Interaction volume radius: 5 \u00c5
Interaction volume height: 15 \u00c5
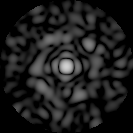
Disorder parameter: 0.8476